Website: macys
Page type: customer-info-address
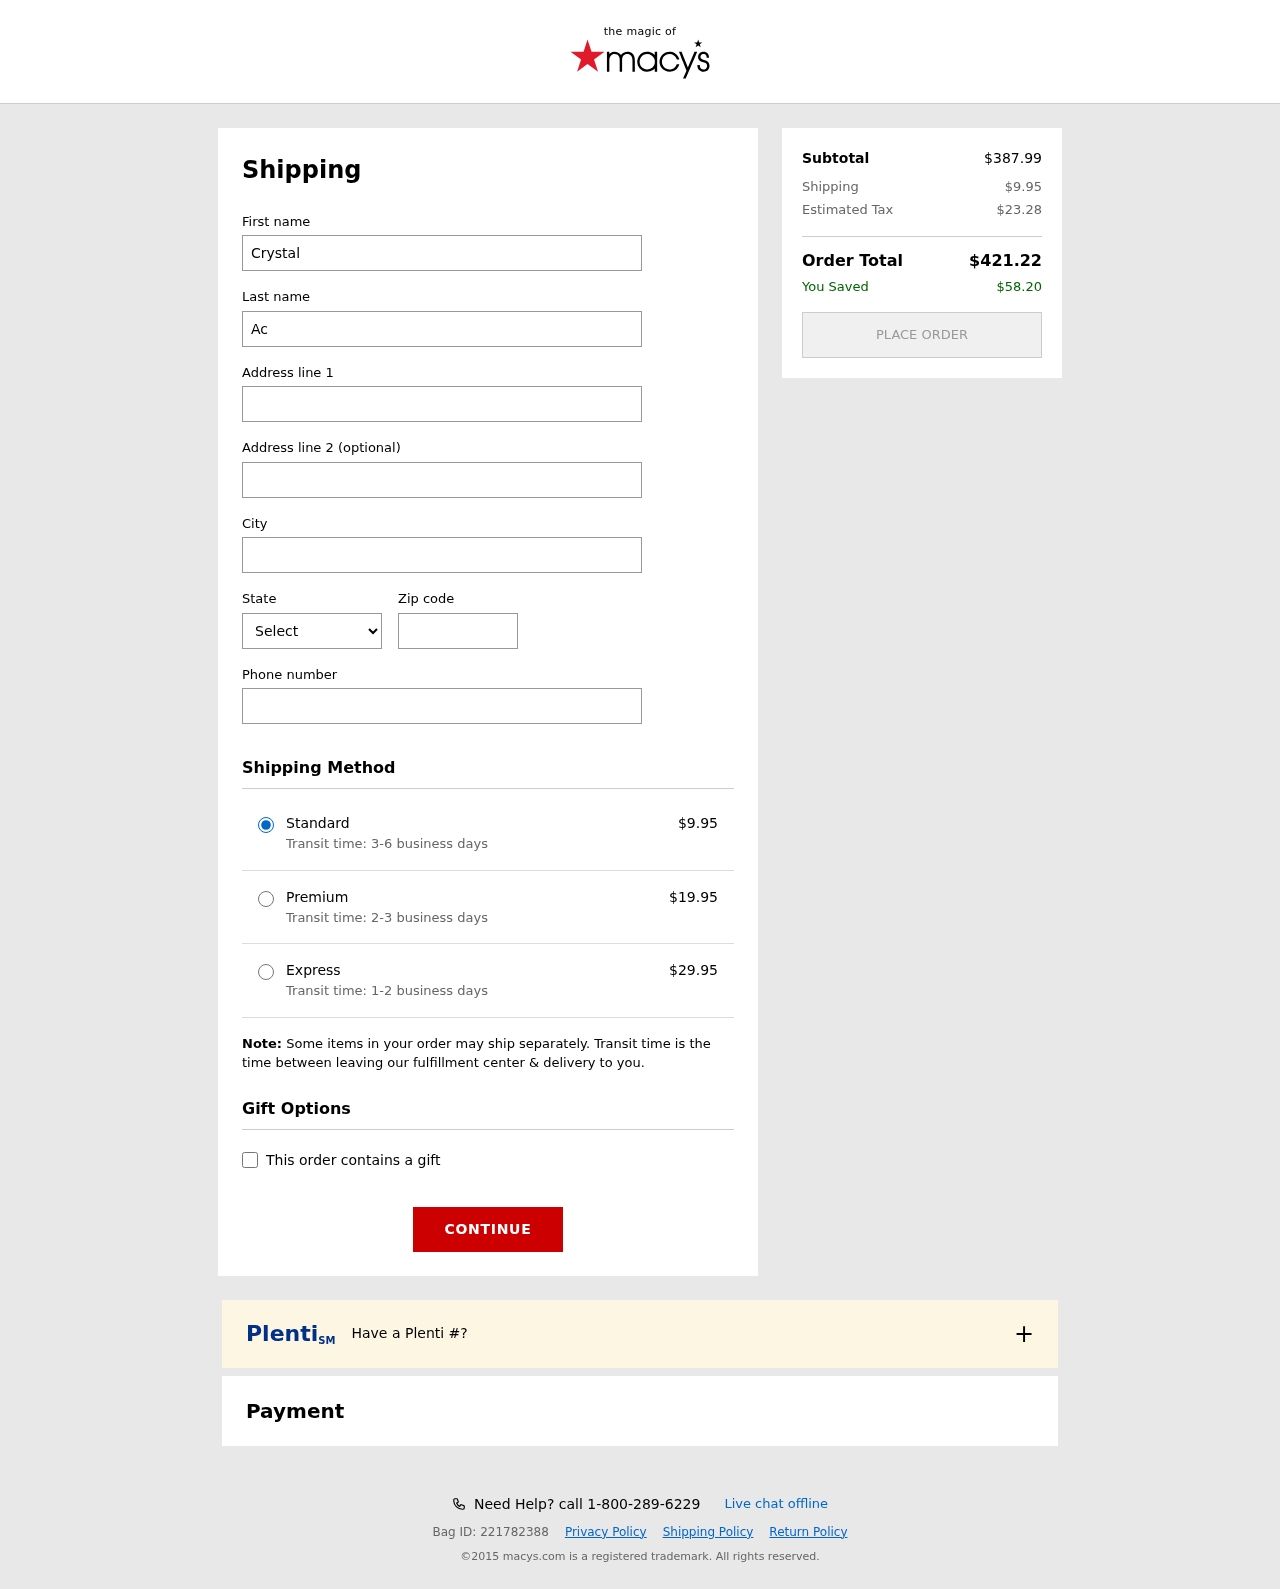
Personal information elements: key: PII_CITY
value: Williamtown
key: PII_FIRSTNAME
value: Crystal
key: PII_LASTNAME
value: Acosta
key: PII_PHONE
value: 5456284109
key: PII_POSTCODE
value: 33987
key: PII_STATE_ABBR
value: AZ
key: PII_STREET
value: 24738 Benjamin Brooks
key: PII_STREET2
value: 301 Patricia Garden Suite 121
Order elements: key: ORDER_SHIPPING_COST
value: $9.95
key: ORDER_SHIPPING_COST_PREMIUM
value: $19.95
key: ORDER_SHIPPING_COST_EXPRESS
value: $29.95
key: ORDER_SUBTOTAL
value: $387.99
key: ORDER_TAX
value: $23.28
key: ORDER_TOTAL
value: $421.22
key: ORDER_SAVINGS
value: $58.20